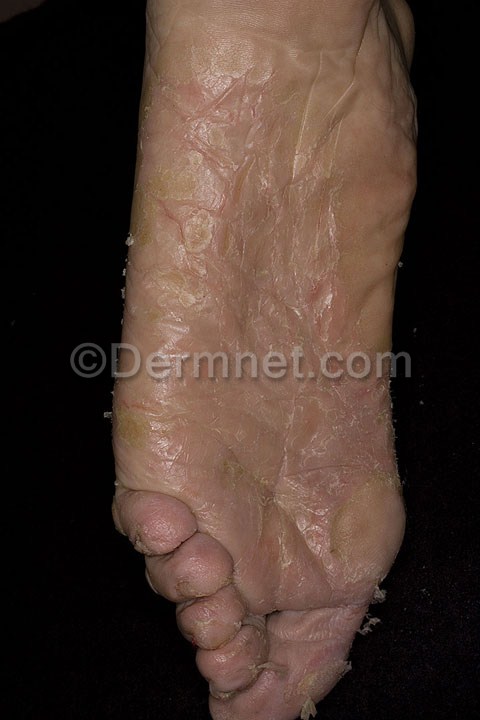
Disease: Eczema Photos